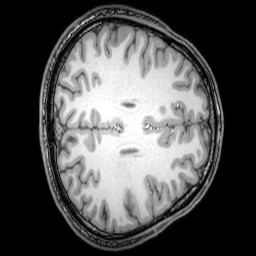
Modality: T1w
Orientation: axial
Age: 24
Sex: male
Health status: healthy
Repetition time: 0.081 s
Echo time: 0.037 s